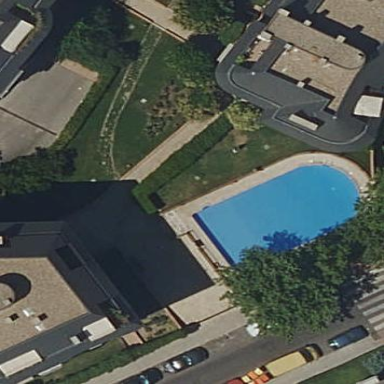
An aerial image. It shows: Swimming pool located in leisure land.